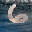
Label: 6